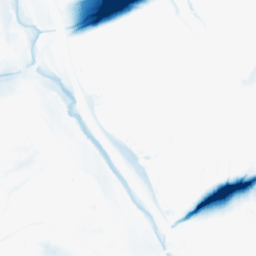
Category: morphological
Decomposition family: morphological_ellipse
Decomposition parameters: operation: closing
width: 50
height: 20
Upsampling method: regularized
Upsampling parameters: scale: 2
lambda_reg: 0.001
Upsampling scale: 2